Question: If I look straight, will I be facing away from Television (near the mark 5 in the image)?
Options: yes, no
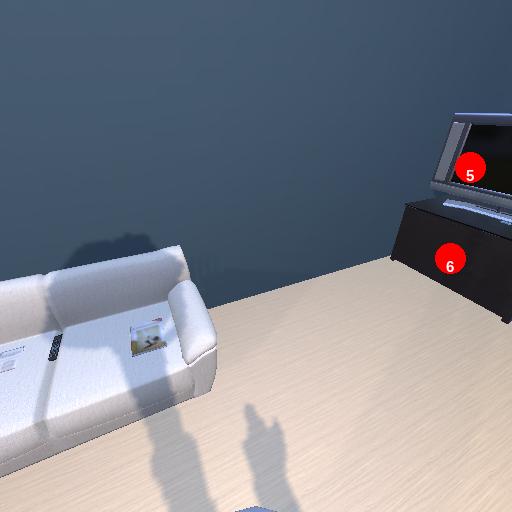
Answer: yes